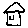
Label: house